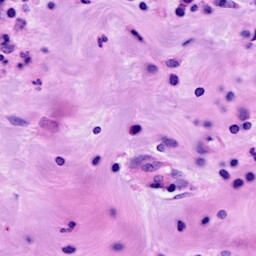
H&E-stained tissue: Breast